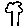
Label: tree